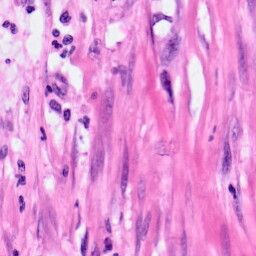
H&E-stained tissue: Pancreatic